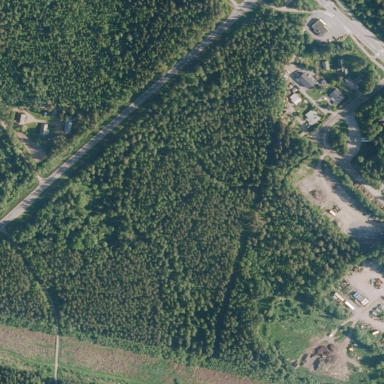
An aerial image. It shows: Forest area.